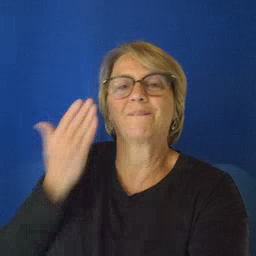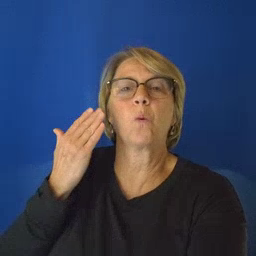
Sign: before